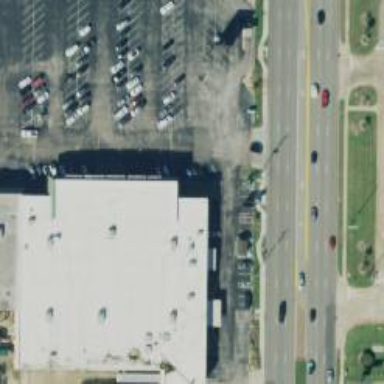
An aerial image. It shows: Commercial building.